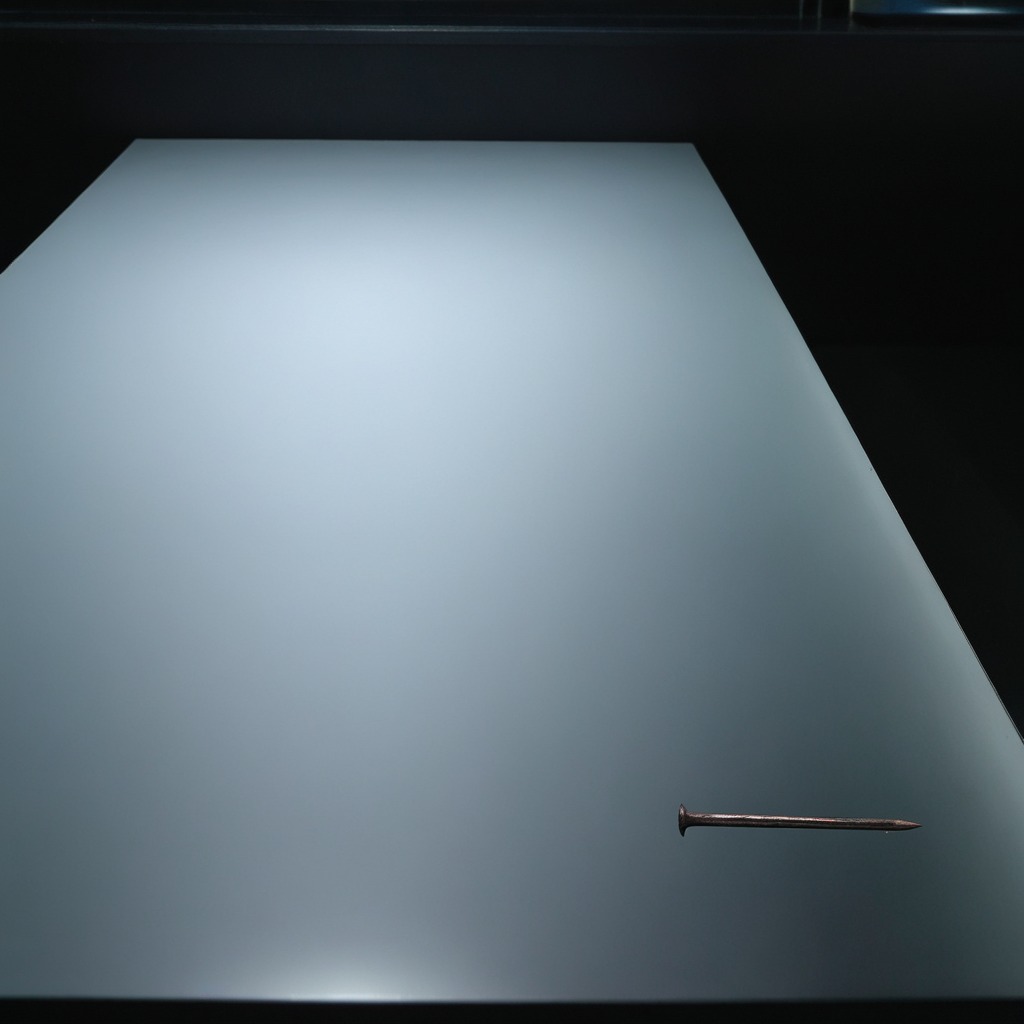
A nail lying on a clean empty table in a railway signal maintenance room lit by harsh overhead fluorescents photorealistic surface textures crisp shadows high dynamic range